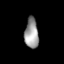
Tissue: lung
Cell type: Epithelial cells
Senescence score: 0.5849
Nuclear area (px): 415
Mean DAPI intensity: 152.489